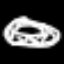
Label: donut